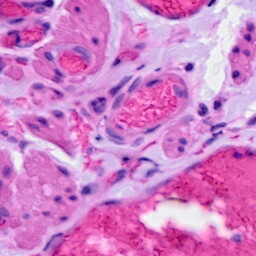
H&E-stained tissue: Ovarian